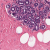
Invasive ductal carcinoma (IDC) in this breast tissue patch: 0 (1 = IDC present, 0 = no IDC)